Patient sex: M
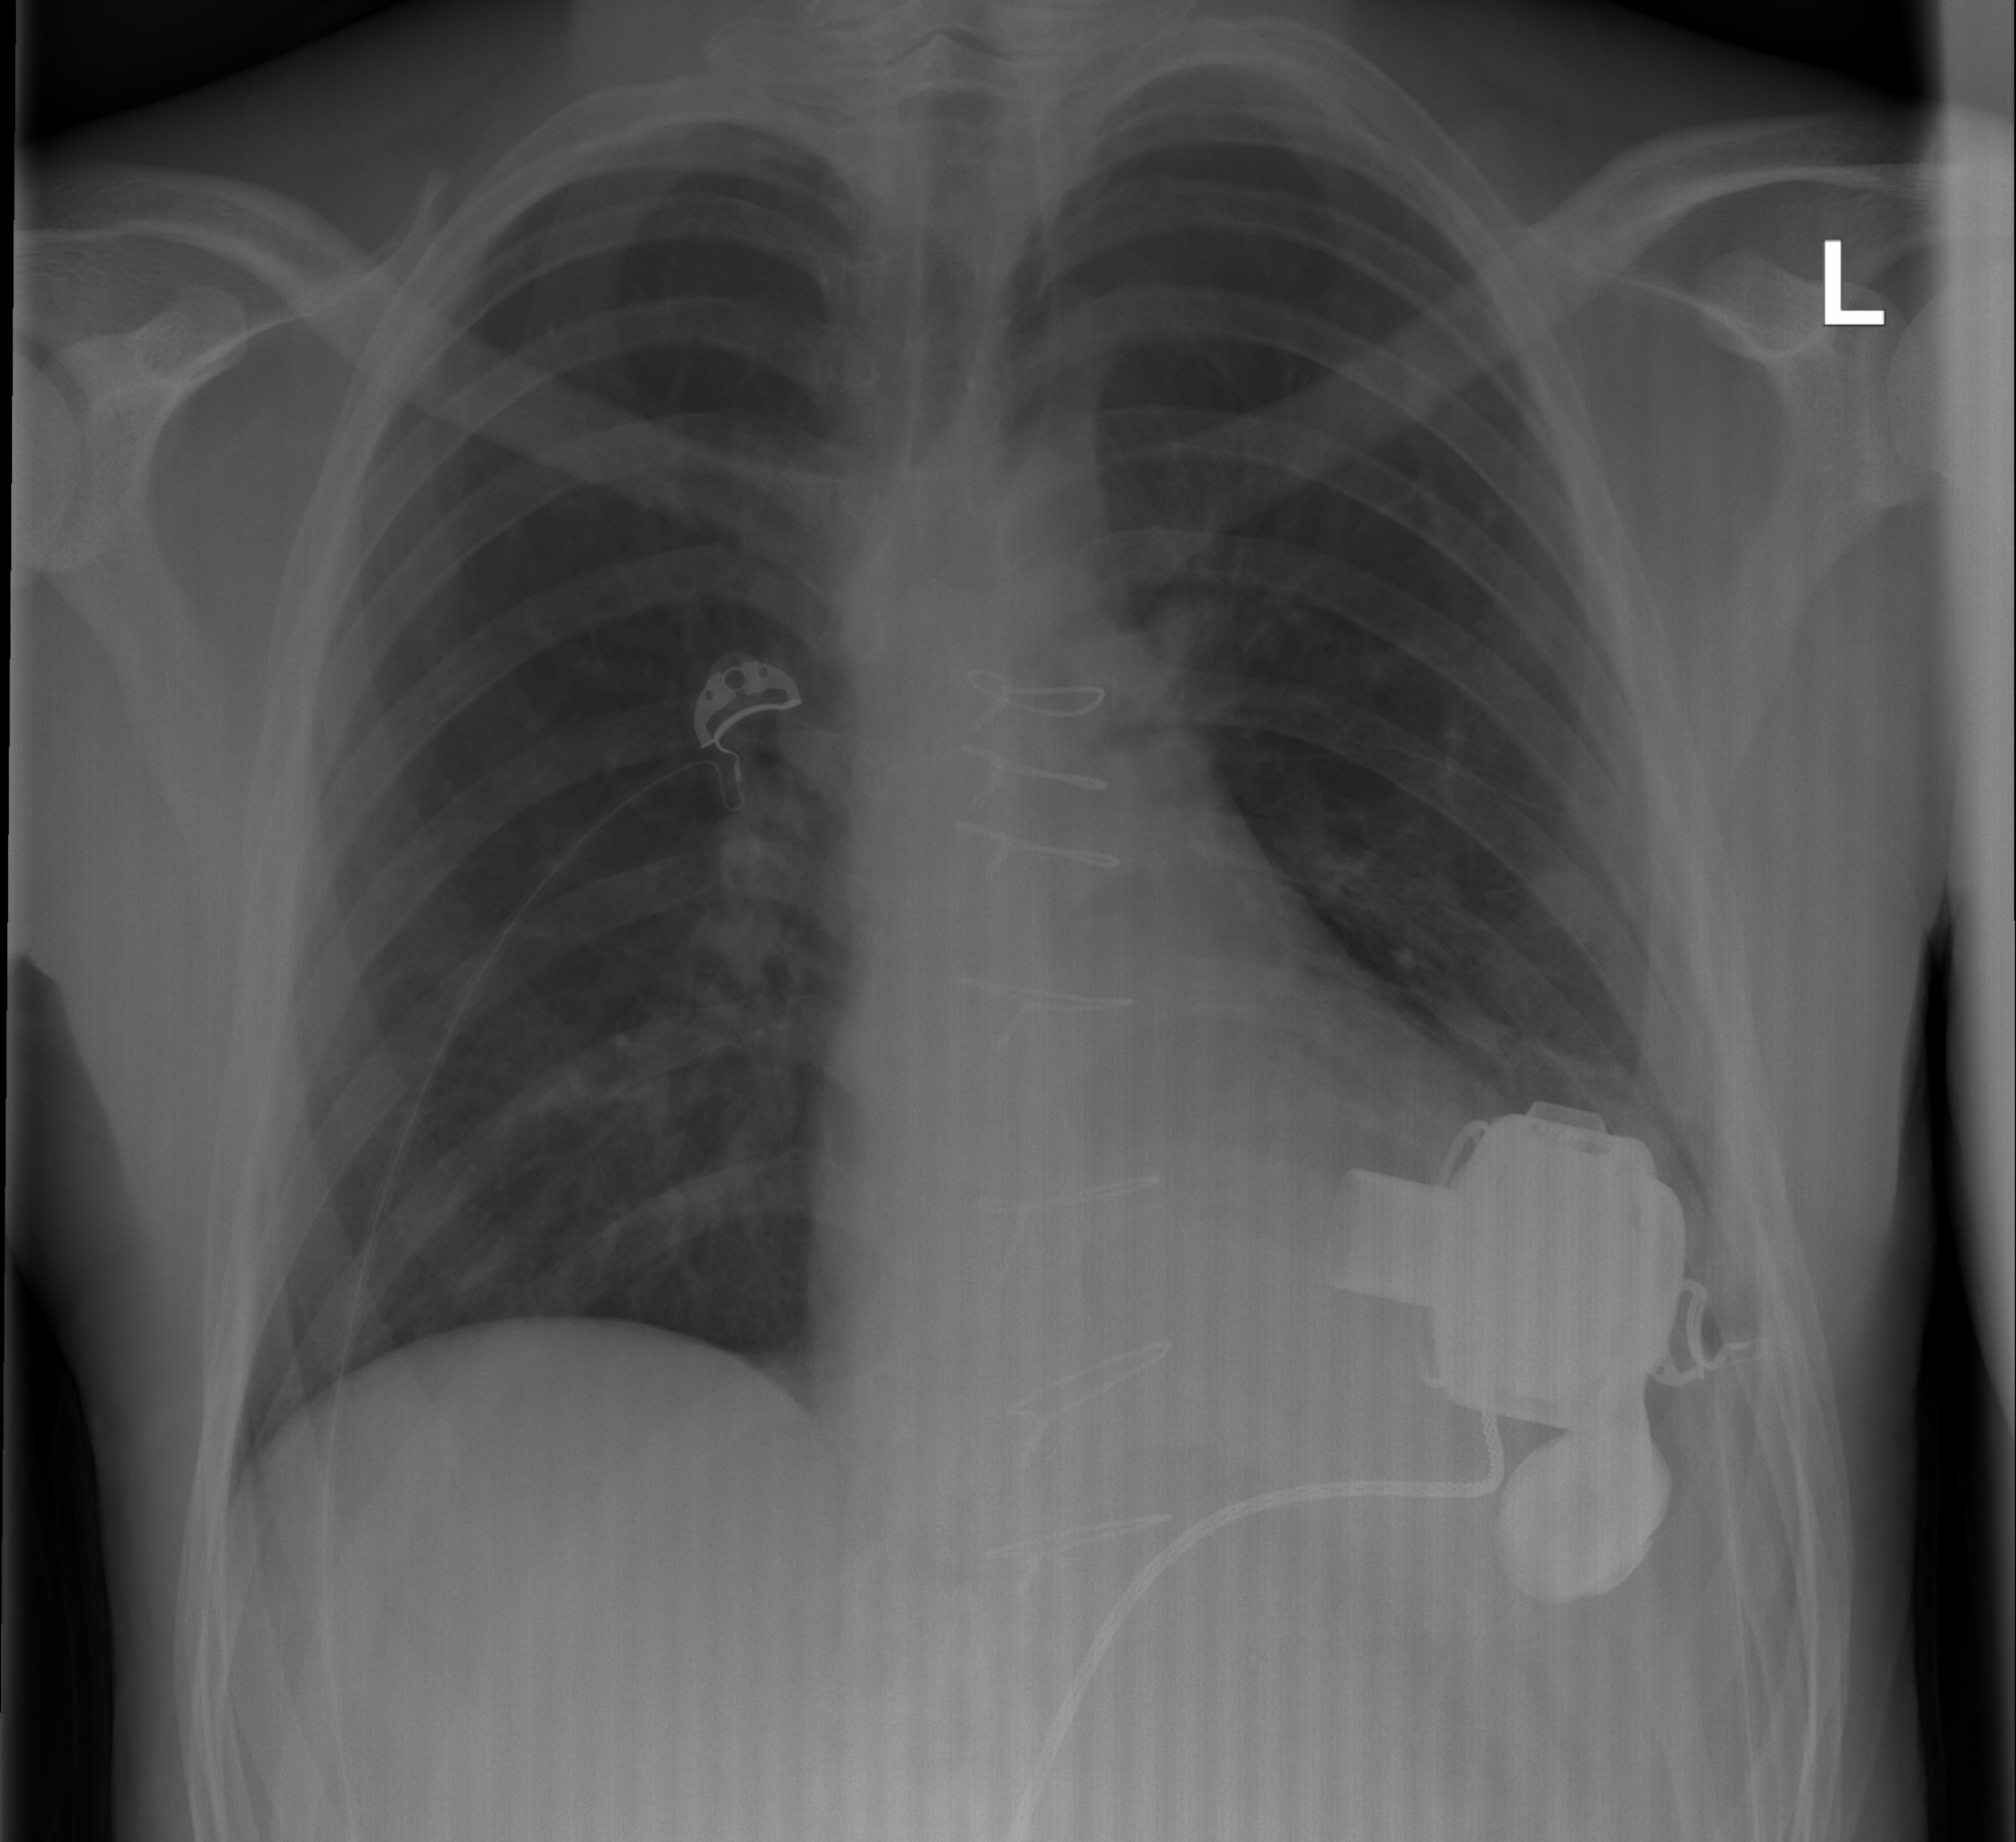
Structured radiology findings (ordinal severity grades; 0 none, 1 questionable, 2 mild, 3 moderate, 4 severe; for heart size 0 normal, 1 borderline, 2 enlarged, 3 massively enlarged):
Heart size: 0
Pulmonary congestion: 0
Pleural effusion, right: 0
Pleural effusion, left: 0
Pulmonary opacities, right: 0
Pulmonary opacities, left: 0
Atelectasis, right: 0
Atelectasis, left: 1